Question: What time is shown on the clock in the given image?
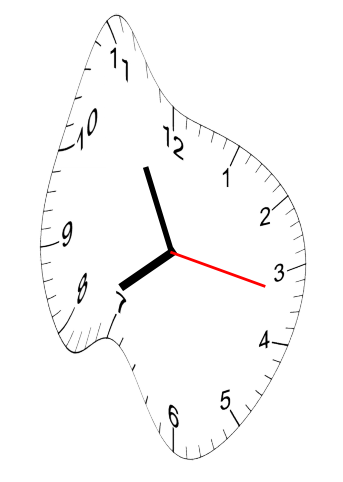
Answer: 07:55:17